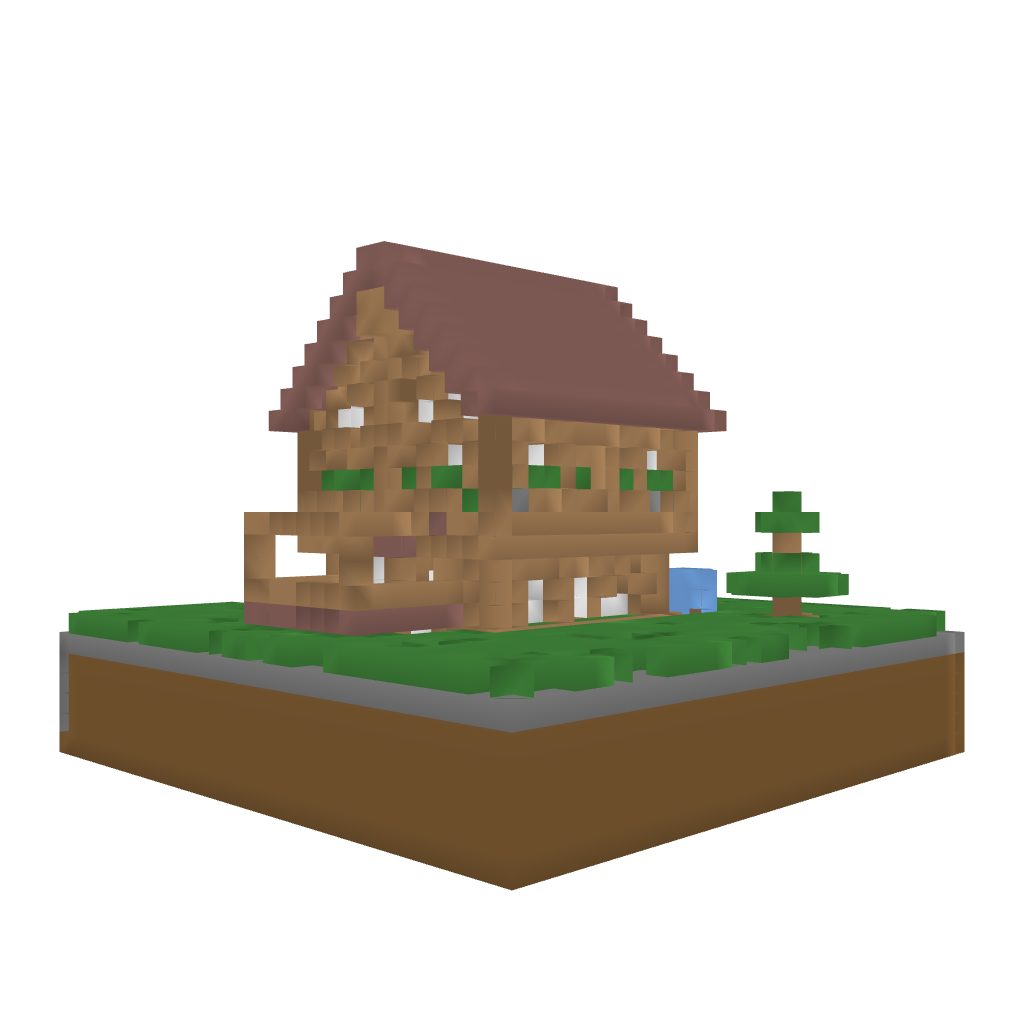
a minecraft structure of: Medieval House good quality